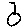
Label: circle